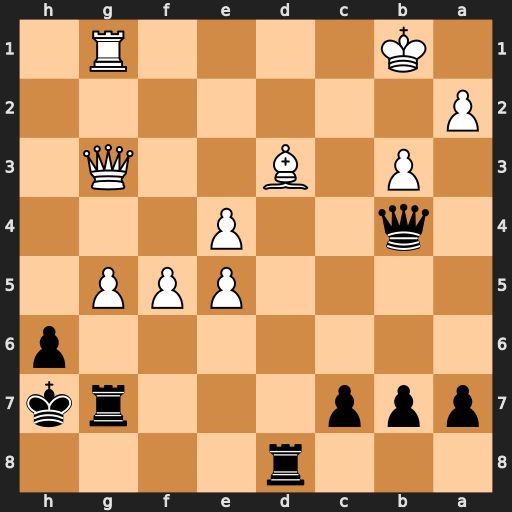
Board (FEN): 3r4/ppp3rk/7p/4PPP1/1q2P3/1P1B2Q1/P7/1K4R1
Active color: b
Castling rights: -
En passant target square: -
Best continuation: Rxg5 Qxg5 hxg5